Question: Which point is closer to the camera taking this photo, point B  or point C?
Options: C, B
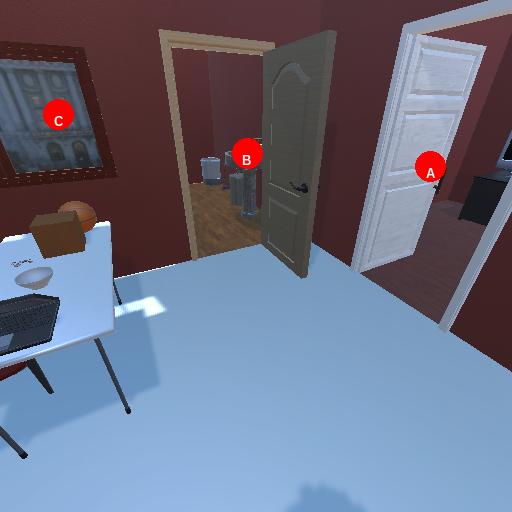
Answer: C